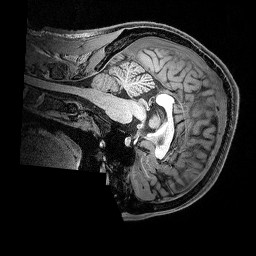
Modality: T1w
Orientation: sagittal
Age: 22
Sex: male
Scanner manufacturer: siemens
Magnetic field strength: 3 T
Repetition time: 2.5 s
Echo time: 0.00369 s